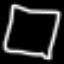
Label: square